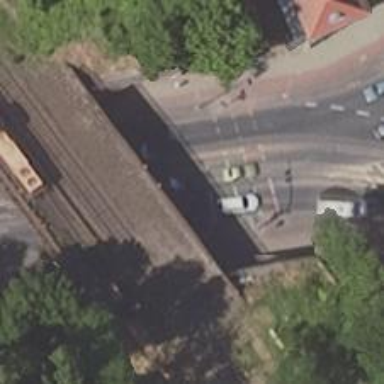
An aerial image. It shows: Tram railway with electrified contact lines.